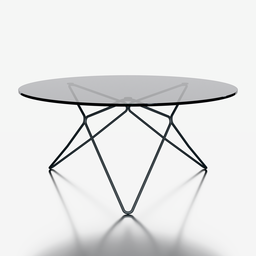
Label: furniture